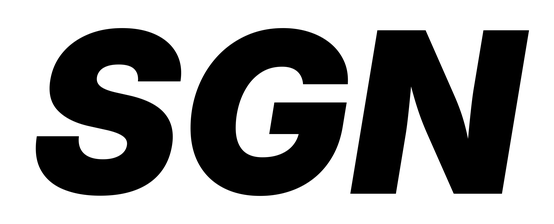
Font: Inter-Italic_Black_Italic